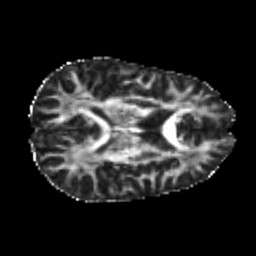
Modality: FA
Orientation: axial
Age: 22
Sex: male
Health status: healthy
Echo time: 0.074 s